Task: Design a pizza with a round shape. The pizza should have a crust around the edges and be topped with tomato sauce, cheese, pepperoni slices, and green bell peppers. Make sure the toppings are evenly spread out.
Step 109:
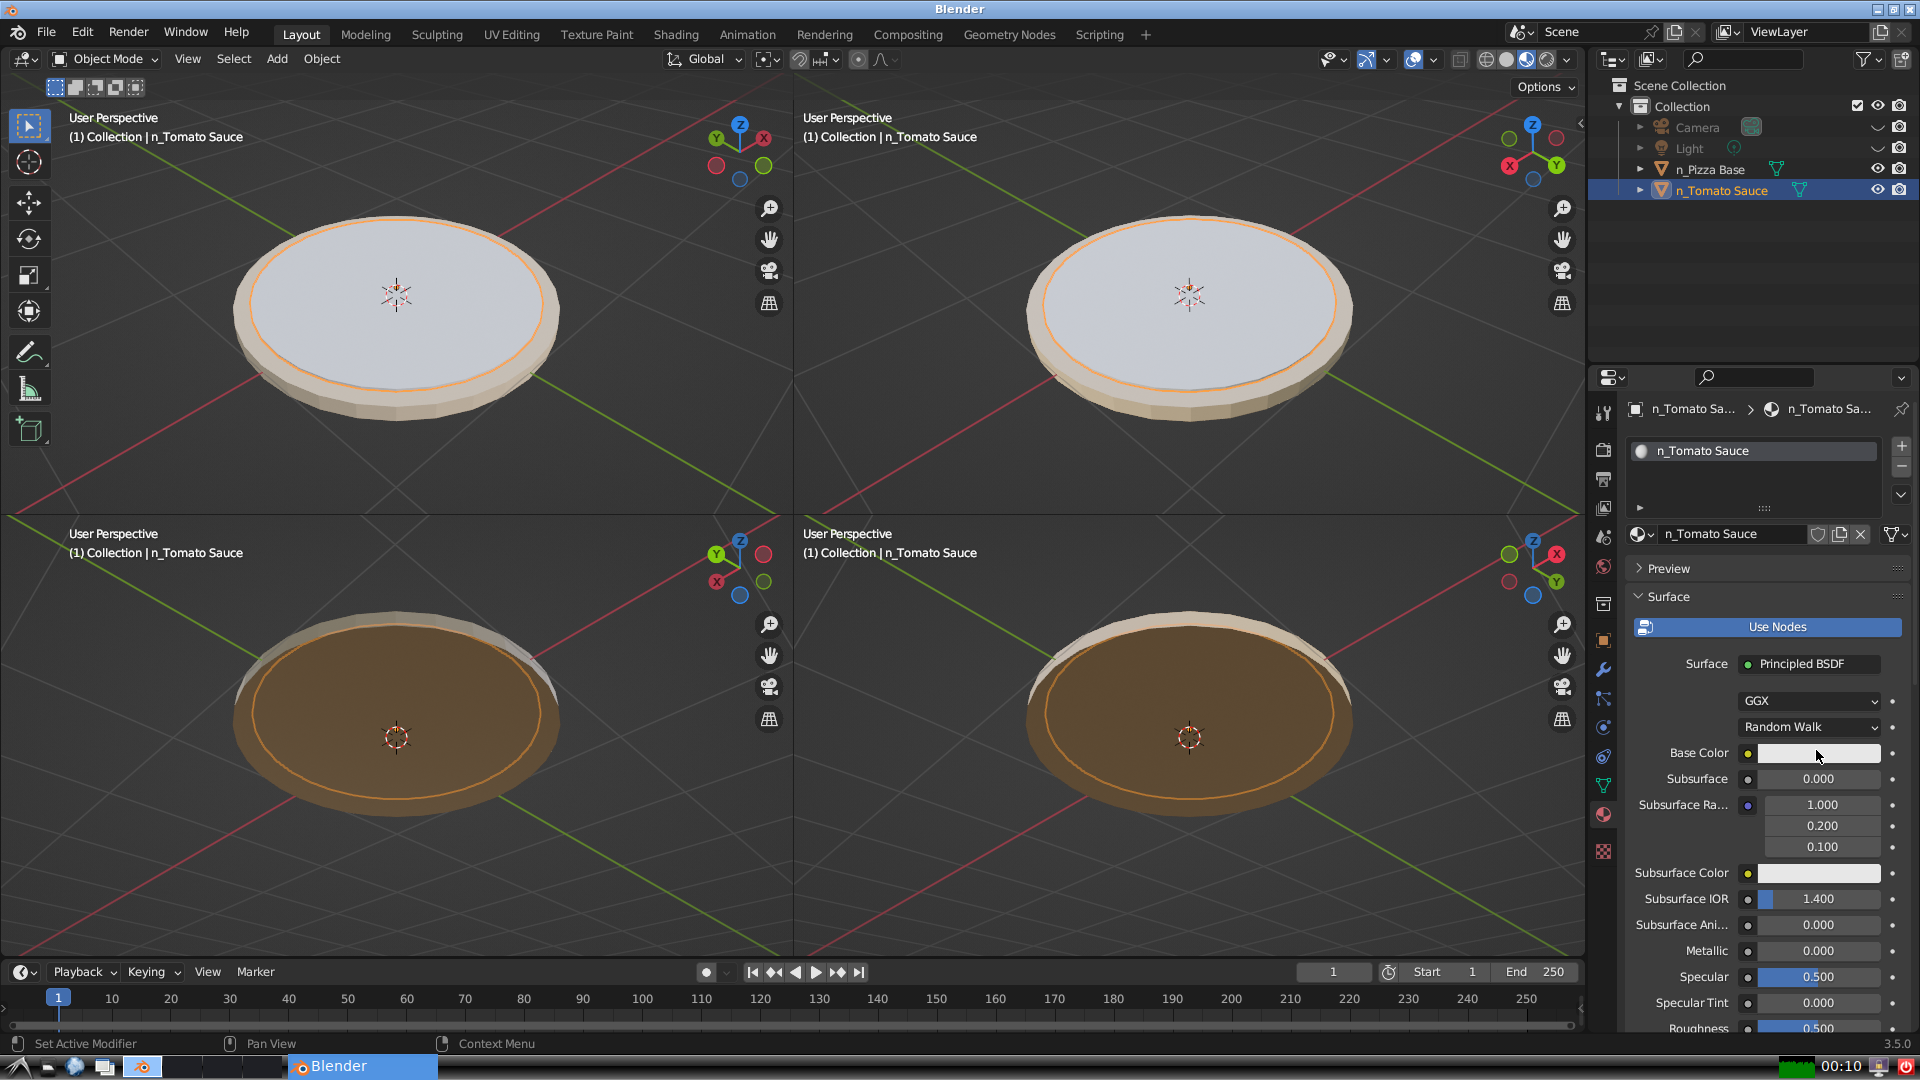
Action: click: no